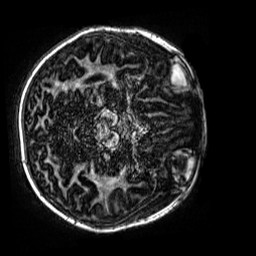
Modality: MP2RAGE
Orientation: axial
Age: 13
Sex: female
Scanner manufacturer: siemens
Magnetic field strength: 3 T
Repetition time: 4 s
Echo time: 0.00299 s